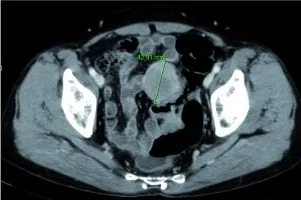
Abdominopelvic computerized tomography (CT). . A well-circumscribed, well-enhanced, round-shaped mass was identified at the sigmoid colon. (
B) Axial view.
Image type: radiology (ct)